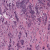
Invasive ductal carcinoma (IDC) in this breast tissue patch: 1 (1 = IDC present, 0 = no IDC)